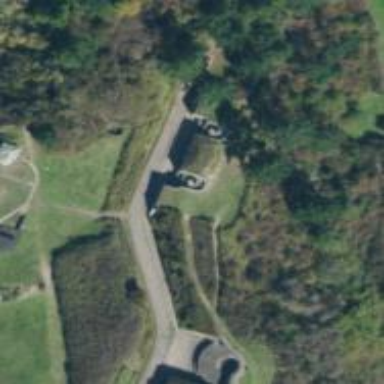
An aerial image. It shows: Historic cannon.